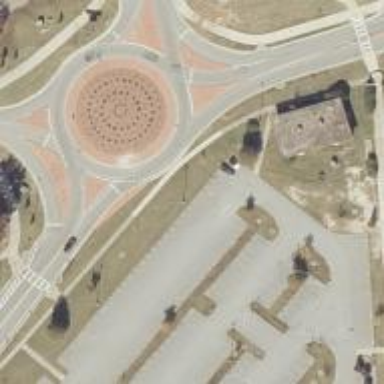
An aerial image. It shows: Roundabout at tertiary road junction.